Question: I have written a small GUI Desktop application using python on Ubuntu 14.04(64-bit). I wanted an executable version of my code so it can run on other linux machines. I was able to create executable for Windows and Mac. But on Linux the created binary file does not work.
the command i used to make the code executable was
'''
pyinstaller -D -F -n main -w "main.py"
'''
this worked fine on other windows(64-bit) machine too.
'''
pyinstaller --windowed "main.py"
'''
Worked fine.
i tried
'''
pyinstaller main.py
'''
as well as
'''
pyinstaller -D -F -n main -w "main.py"
'''
im unable to open the binary file

i tried changing the permissions using 'chmod', still the same error.
I am using:
- - -
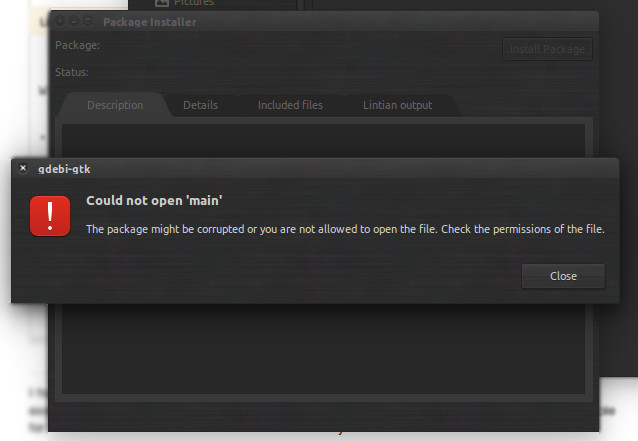
Answer: pyinstaller 2.1 was the problem. Installing 'dev' version of pyinstaller(version '2.1.1dev-') worked.